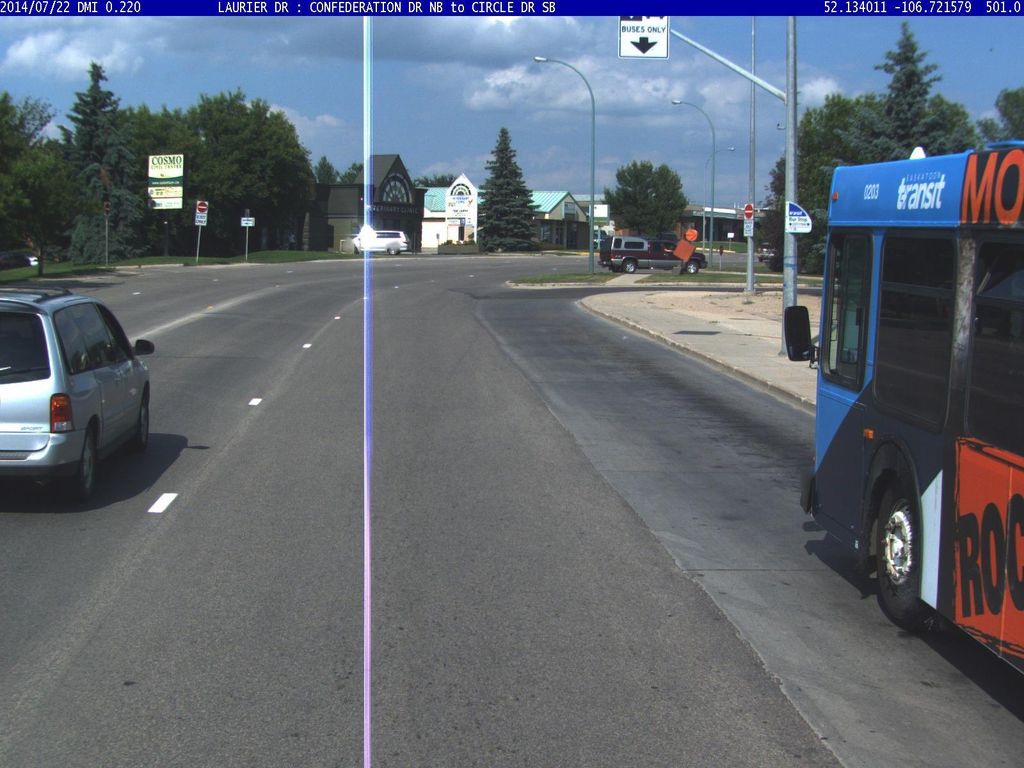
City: saskatoon